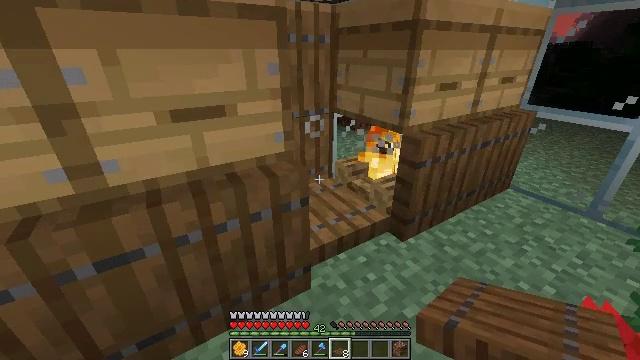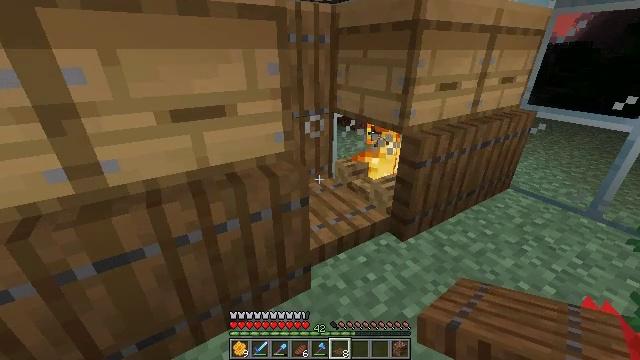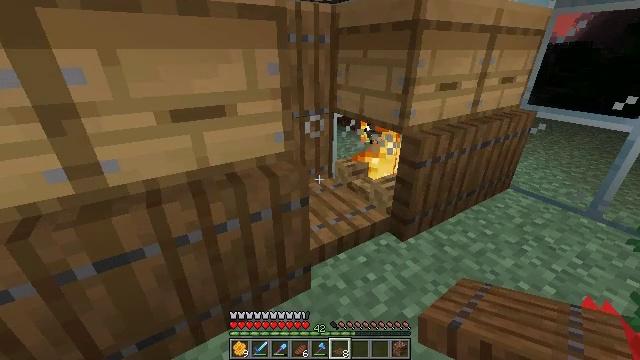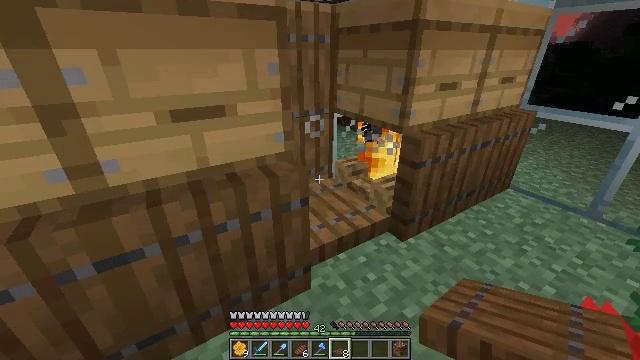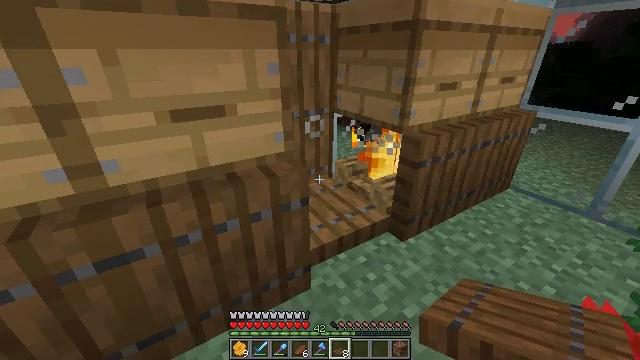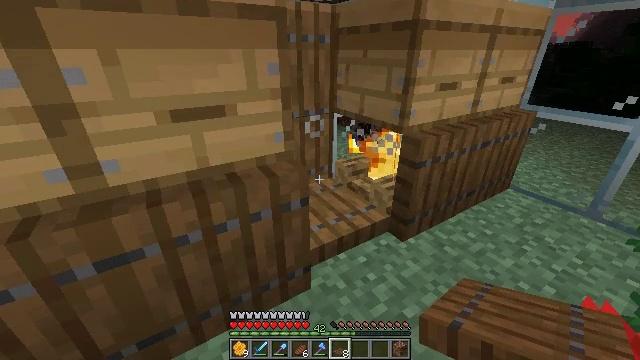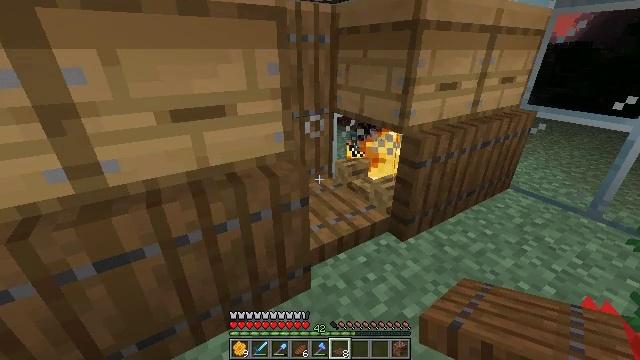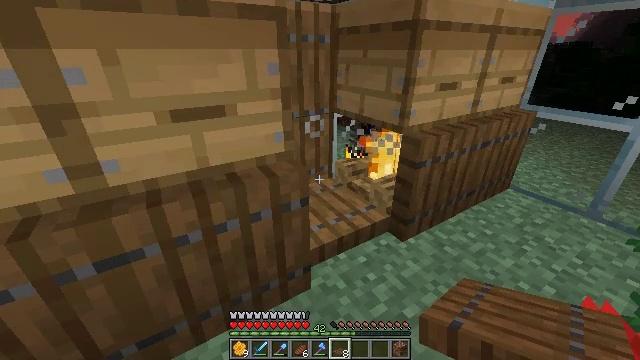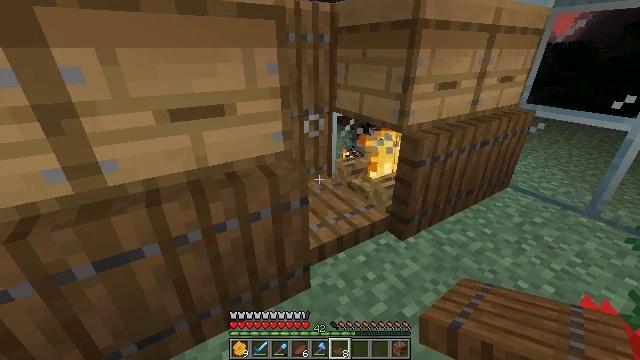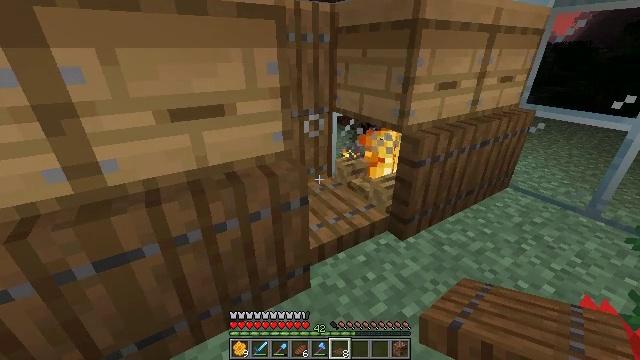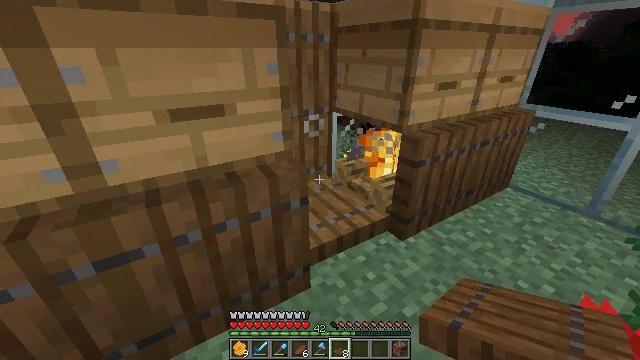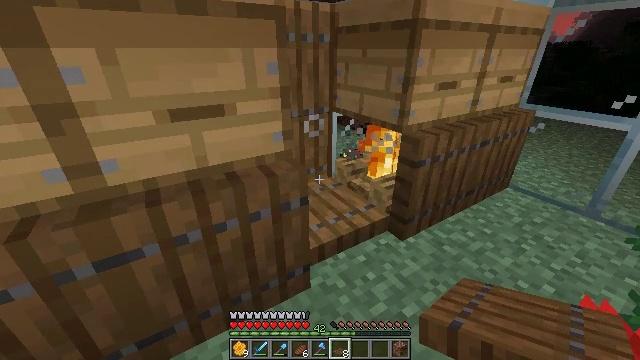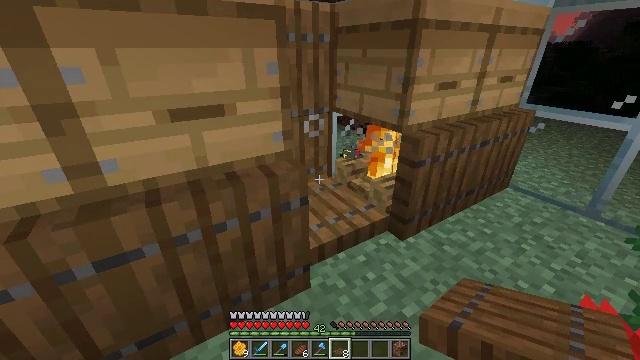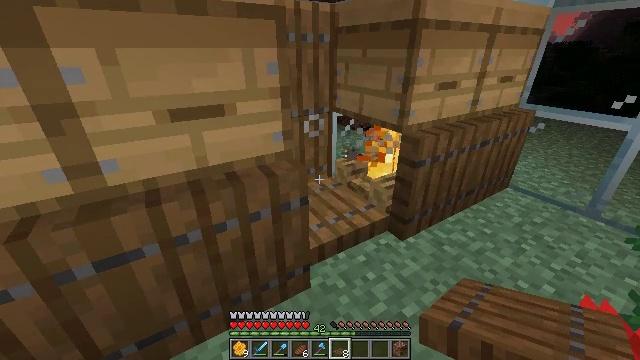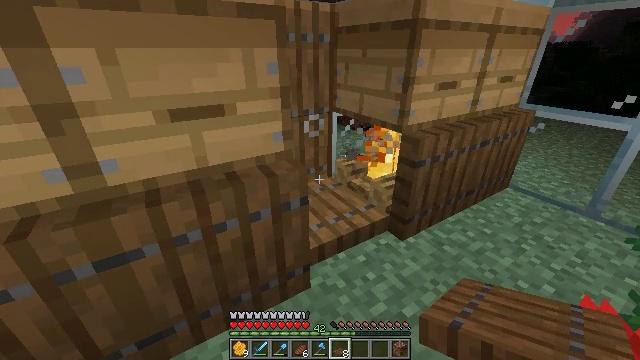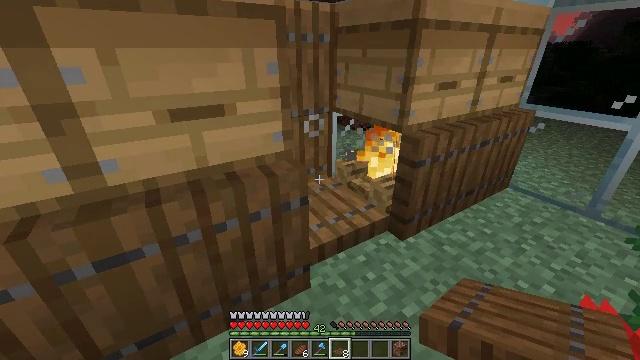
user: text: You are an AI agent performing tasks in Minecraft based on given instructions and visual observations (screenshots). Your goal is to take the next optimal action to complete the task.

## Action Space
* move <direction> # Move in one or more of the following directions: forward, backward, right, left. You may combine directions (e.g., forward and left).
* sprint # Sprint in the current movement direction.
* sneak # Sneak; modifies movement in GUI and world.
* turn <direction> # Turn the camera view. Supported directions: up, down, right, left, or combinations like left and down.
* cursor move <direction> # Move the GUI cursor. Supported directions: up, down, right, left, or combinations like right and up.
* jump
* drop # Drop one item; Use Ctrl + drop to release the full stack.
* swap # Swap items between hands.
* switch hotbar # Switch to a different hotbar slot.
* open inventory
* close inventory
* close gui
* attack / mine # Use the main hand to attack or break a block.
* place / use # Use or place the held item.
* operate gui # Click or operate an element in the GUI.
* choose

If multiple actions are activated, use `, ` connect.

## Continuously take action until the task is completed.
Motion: motion action
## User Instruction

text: Mine the beehive on the tree.
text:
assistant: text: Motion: no_op
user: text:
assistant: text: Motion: no_op
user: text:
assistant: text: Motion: no_op
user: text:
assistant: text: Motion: no_op
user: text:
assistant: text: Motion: no_op
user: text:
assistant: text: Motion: no_op
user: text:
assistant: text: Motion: no_op
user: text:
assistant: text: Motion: no_op
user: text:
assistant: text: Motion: no_op
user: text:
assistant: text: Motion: no_op
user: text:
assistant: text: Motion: no_op
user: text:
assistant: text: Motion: no_op
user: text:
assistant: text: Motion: no_op
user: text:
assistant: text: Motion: no_op
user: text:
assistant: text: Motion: no_op
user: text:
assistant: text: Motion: no_op
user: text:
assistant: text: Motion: no_op
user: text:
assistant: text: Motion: no_op
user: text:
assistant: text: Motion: no_op
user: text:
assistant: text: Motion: no_op
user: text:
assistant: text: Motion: no_op
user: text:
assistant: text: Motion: no_op
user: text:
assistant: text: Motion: no_op
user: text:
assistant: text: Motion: no_op
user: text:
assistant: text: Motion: no_op
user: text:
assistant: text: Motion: no_op
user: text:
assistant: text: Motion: no_op
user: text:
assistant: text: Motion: no_op
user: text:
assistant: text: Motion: no_op
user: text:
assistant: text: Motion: no_op